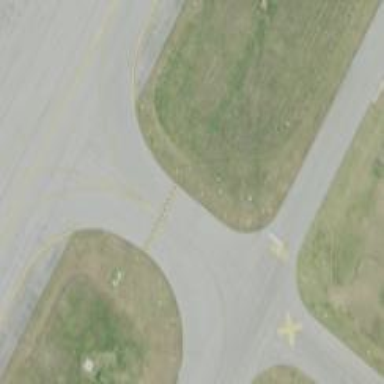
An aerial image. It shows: Image of taxiway at airport.